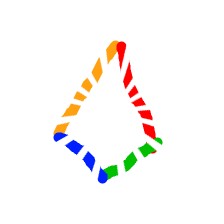
Shape: kite